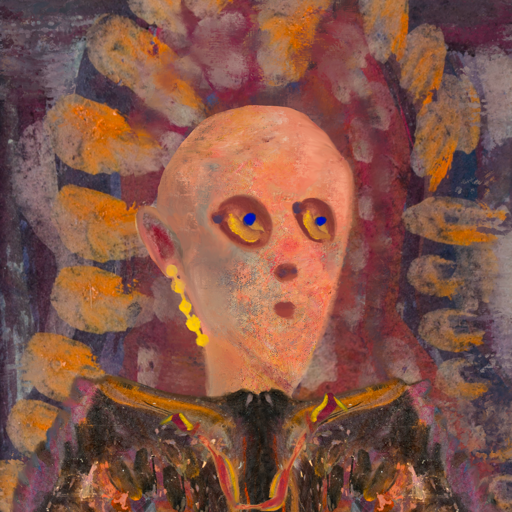
Background: Doll, Head And Neck Side: Irani, Face Side: Mother_And_Son_Son, Bust: Gypsy_Queen, Hair Side: Blank, Head Accessory: Blank, Second Necklace: Gypsy_Mother_1, Necklace: Blank, Baby: Blank